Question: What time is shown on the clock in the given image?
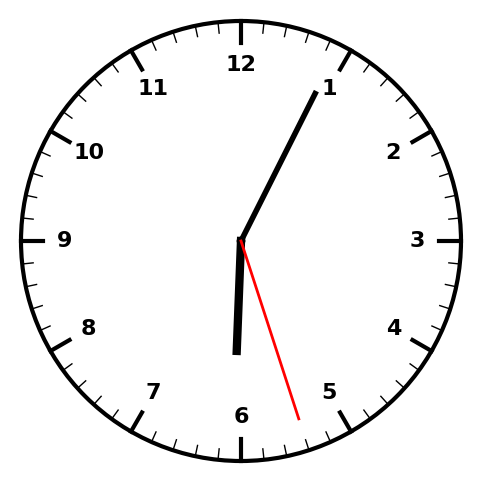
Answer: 06:04:27